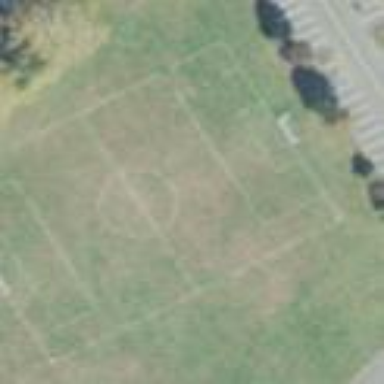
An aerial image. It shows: Soccer pitch for outdoor sports and leisure activities.